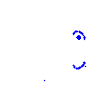
Particle: electron